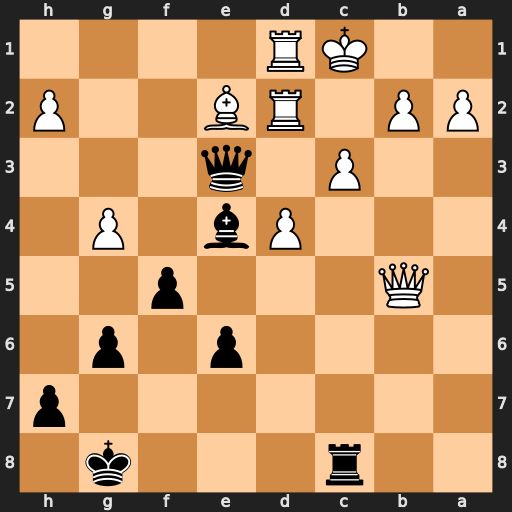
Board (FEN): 2r3k1/7p/4p1p1/1Q3p2/3Pb1P1/2P1q3/PP1RB2P/2KR4
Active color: b
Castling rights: -
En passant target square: -
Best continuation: Rxc3+ bxc3 Qxc3+ Rc2 Qxc2#